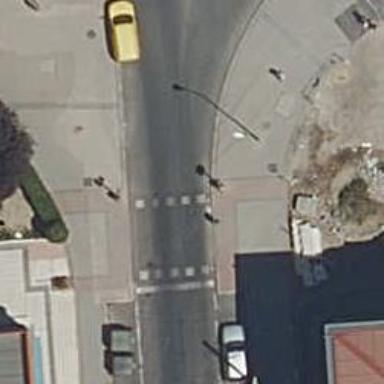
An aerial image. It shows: Road crossing with traffic signals.